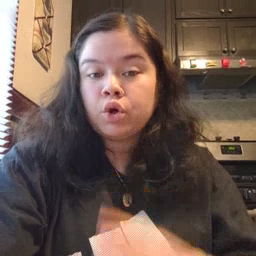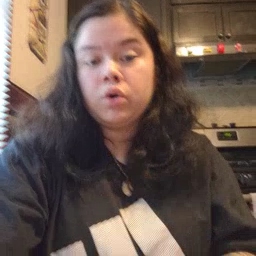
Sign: girl